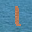
Label: 1